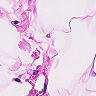
Metastatic tissue present: no